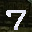
Label: 7